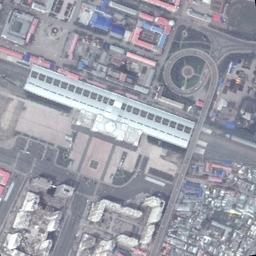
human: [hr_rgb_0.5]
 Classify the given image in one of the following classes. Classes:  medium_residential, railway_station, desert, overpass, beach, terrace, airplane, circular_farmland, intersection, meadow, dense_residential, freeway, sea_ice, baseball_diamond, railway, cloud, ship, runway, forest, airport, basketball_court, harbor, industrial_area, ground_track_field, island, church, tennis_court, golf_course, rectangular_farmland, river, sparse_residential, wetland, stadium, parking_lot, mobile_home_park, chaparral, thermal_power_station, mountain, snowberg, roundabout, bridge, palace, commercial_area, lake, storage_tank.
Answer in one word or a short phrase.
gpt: railway_station